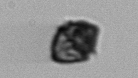
Label: Kryptoperidinium_triquetrum